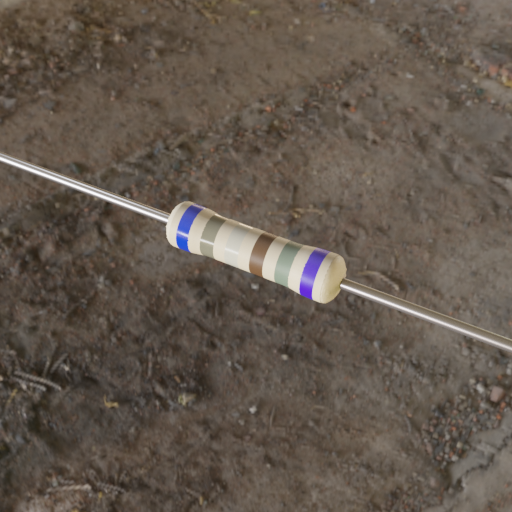
Resistor colour bands (in order): blue, gray, silver, brown, gray, blue